A spectrogram of one vibration snapshot from a rotating bearing is shown (time on one axis, frequency on the other). Based on the visible evidence, which condition applies: normal, inner_race, outer_race, ball?
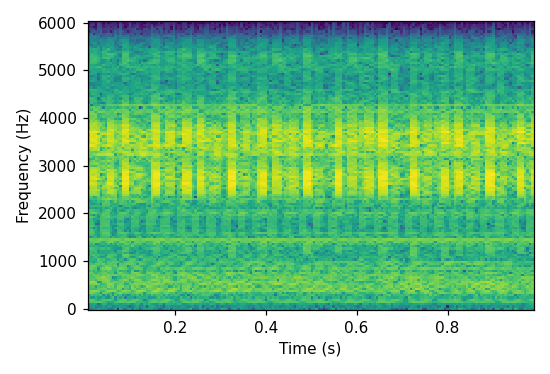
Answer: inner_race